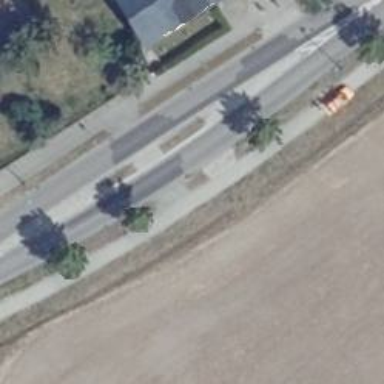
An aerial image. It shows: Crossing with traffic island that serves as traffic calming measure.